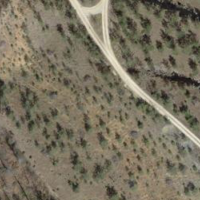
EUNIS habitat code: 56
Species observed at this site:
Calliptamus italicus
Chamaenerion dodonaei
Chorthippus brunneus
Chorthippus biguttulus